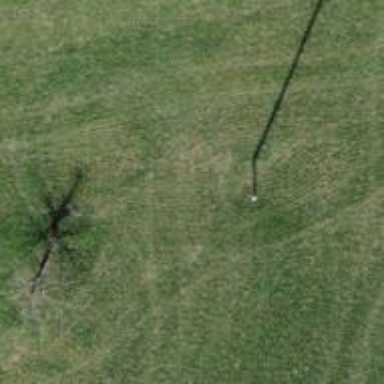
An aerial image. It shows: Power pole.